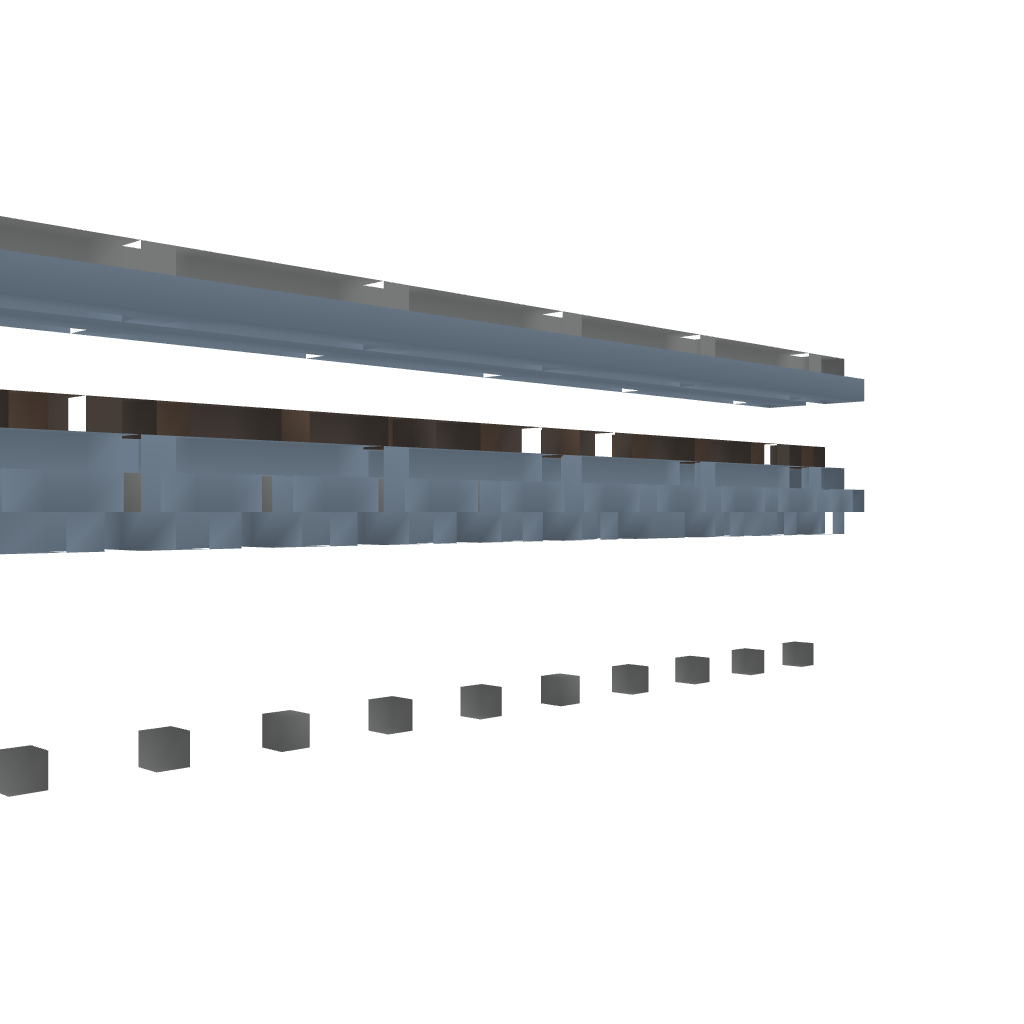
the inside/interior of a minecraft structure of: Advanced Minecart Bridge #1 Straight Rail